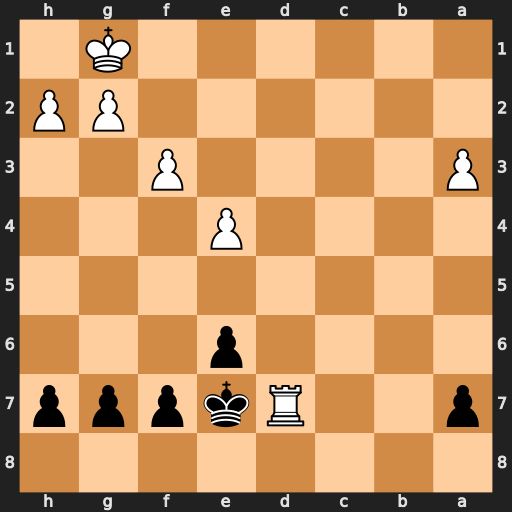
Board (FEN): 8/p2Rkppp/4p3/8/4P3/P4P2/6PP/6K1
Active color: b
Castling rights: -
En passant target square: -
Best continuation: Kxd7 Kf2 Kc6